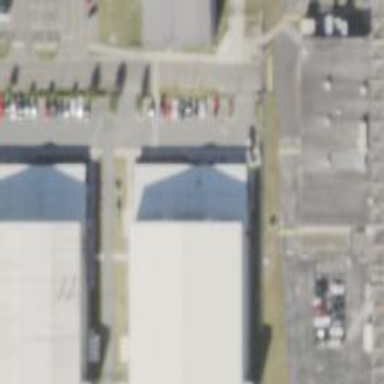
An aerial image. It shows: Hangar building at the airport.